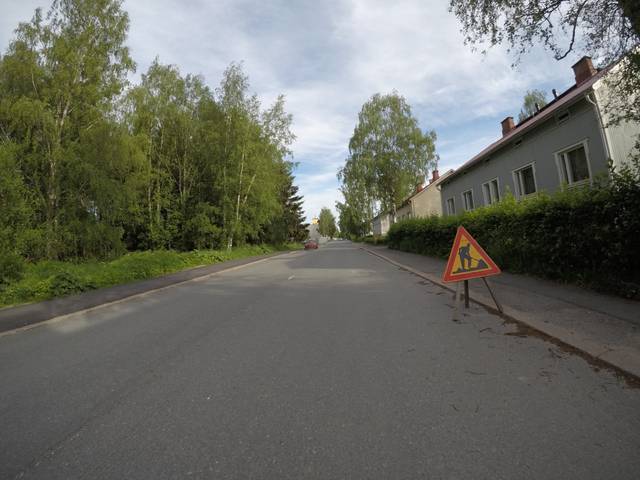
Region: Finland
Coordinates: 60.999, 24.447